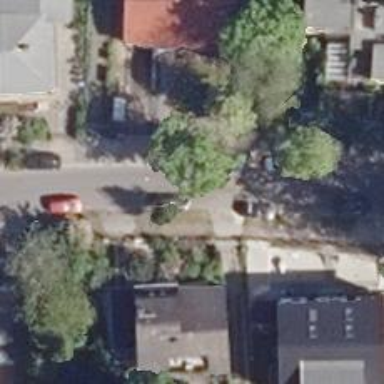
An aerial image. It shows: Residential road with asphalt surface and sidewalks on both sides.